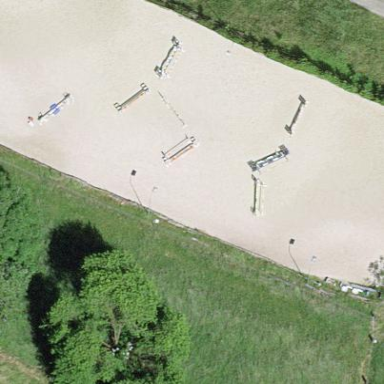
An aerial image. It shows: Equestrian pitch for leisure land activities.